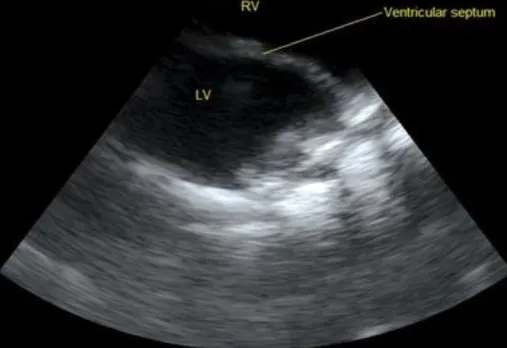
Echocardiogram showing normal ventricular septum.
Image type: radiology (ultrasound)